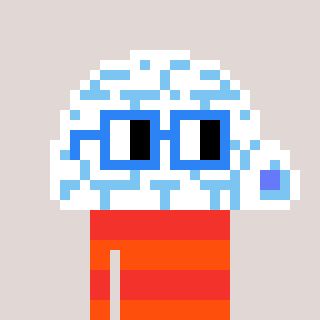
a pixel art character with square blue glasses, a igloo-shaped head and a orange-colored body on a warm background